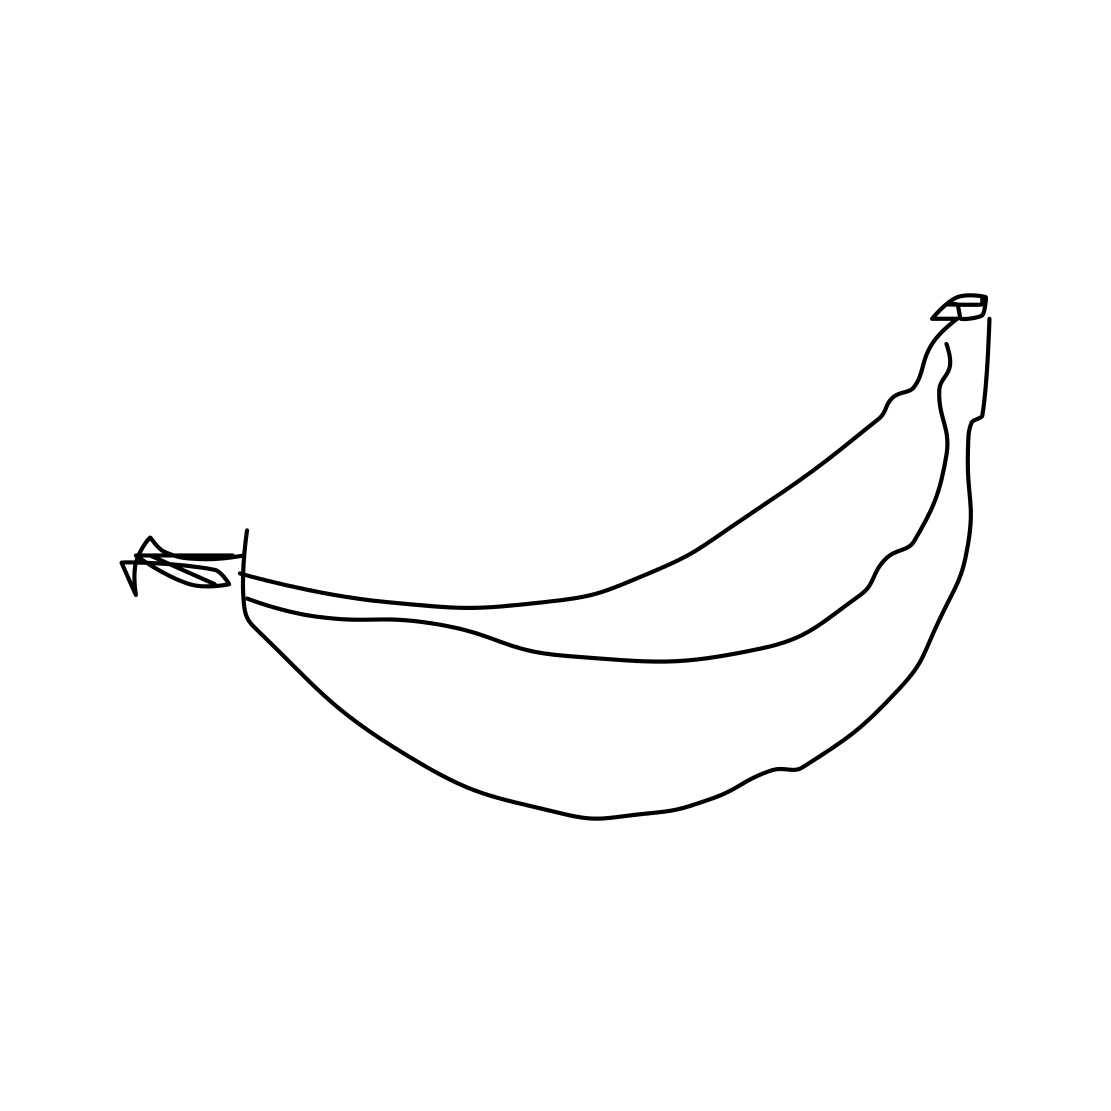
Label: banana